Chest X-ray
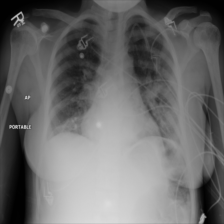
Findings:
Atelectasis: positive
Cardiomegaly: negative
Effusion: negative
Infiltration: positive
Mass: negative
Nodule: negative
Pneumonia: negative
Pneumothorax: negative
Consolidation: negative
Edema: negative
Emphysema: negative
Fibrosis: negative
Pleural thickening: negative
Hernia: negative